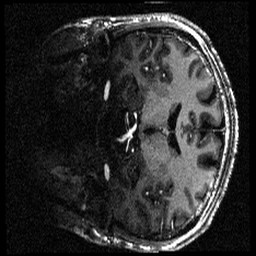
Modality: T1w
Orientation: coronal
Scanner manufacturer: siemens
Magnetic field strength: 6.98 T
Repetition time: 2.5 s
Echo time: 0.00306 s